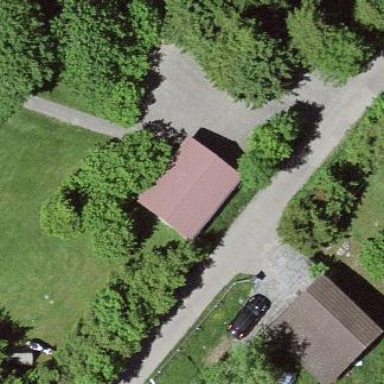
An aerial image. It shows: Garage.